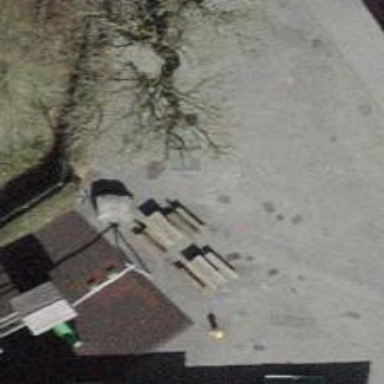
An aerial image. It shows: Picnic table located in leisure land area.